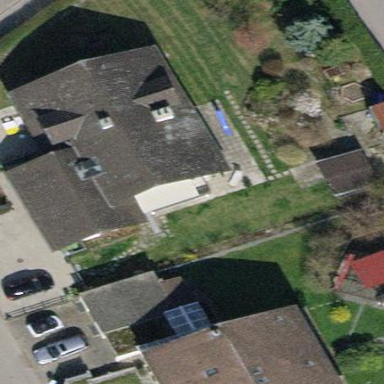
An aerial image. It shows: Detached building.